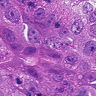
Metastatic tissue present: yes